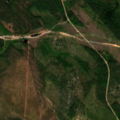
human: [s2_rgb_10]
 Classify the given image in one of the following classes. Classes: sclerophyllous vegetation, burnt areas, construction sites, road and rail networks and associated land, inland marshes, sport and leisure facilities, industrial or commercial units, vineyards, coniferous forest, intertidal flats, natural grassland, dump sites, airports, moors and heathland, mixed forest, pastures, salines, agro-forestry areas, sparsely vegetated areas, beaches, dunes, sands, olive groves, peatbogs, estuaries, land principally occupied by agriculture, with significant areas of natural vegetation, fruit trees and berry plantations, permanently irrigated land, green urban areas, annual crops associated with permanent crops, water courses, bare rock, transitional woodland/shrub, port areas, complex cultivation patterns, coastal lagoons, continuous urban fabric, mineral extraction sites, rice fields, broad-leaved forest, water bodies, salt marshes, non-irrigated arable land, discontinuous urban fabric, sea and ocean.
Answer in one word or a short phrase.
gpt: coniferous forest, transitional woodland/shrub